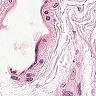
Metastatic tissue present: no